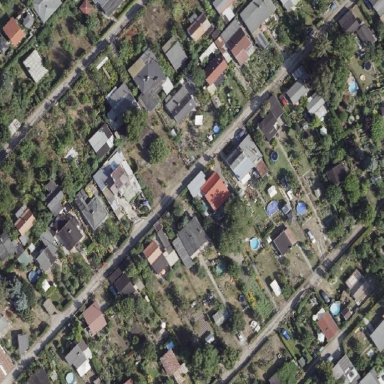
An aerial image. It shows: Allotments area.